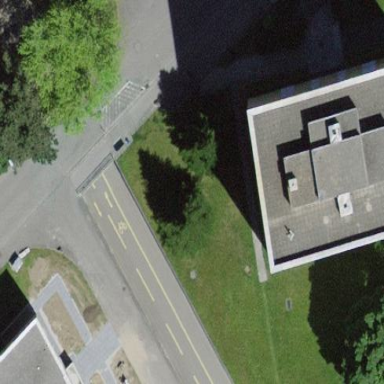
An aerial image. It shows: Residential building with apartments. The building has flat roof.